Question: I'm trying to test validation on a non-Angular page, which requires an expiry date for a message, of which I'm using jQuery's datepicker.

In Chrome's console, I can simply pass through the value for the input field:
'''
$('#expiry_datepicker').val("26-Apr-16")
'''
So I thought I'd be able to send through that same value in Protractor:
'''
// Page Object
this.expiryDatePicker = dvr.findElement(by.css('#expiry_datepicker'));
// Spec File
page.expiryDatePicker.sendKeys( '29-Apr-2016' );
'''
However, that doesn't work. I then tried to click on the input field and then tried to click the element '$('.ui-datepicker-current-day')' but no luck with that either.
Anyone have ideas about being able to drive Selenium to select the date?
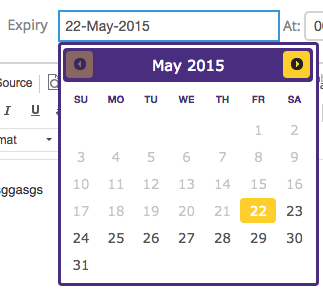
Answer: You can do it through <URL>:
'''
dvr.executeScript("arguments[0].val(arguments[1]);", page.expiryDatePicker.getWebElement(), "26-Apr-16");
'''